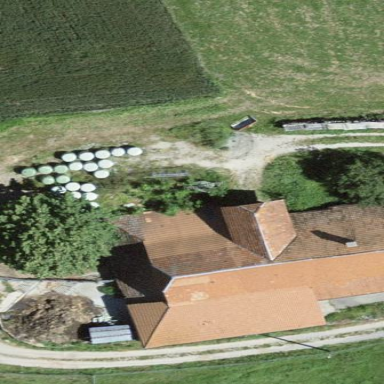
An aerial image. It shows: Farm building.